高一 · 立体几何学
如图, 在正方体 $A B C D-A_{1} B_{1} C_{1} D_{1}$ 中, 点 $P$ 在线段 $B C_{1}$ 上运动, 则下列判断中,正确命题的个数是

(1)三棱雉 $A-C D_{1} P$ 的体积不变; (2) $A_{1} P / /$ 平面 $A C D_{1}$; (3) 平面 $P B_{1} D \perp$ 平面 $A C D_{1}$;

(4) $A_{1} P$ 与 $A D_{1}$ 所成角的范围是 $\left[\frac{\pi}{3}, \frac{\pi}{2}\right)$.
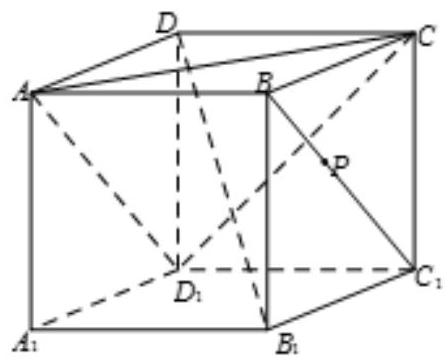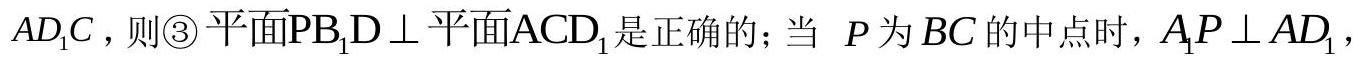
4 个
B. 3 个
C. 2 个
D. 1 个
答案: B
解析: 在正方体 $A B C D-A_{1} B_{1} C_{1} D_{1}$ 中, 三角形 $A D_{1} C$ 的面积为定值, 又 $B C / / A D_{1}$, 可以推出 $B C / /$ 平面 $A D_{1} C$, 因此点 $P$ 到平面 $A D_{1} C$ 的距离为定值, (1)三棱雉 $A-C D_{1} P$ 的体积不变是正确的; $A_{1} B / / D_{1} C, B C / / A D$, 可以推出平面 $A_{1} B C_{1} / /$ 平面 $A D_{1} C, A_{1} P \subset$ 平面 $A_{1} B C$, 则 $A_{1} P / /$ 平面 $A D_{1} C$, (2) $A_{1} P / /$ 平面 $A C D_{1}$ 是正确的; 由于 $B D \perp$ 平面

$A_{1} P$ 与 $A D_{1}$ 所成角的范围是 $\left[\frac{\pi}{3}, \frac{\pi}{2}\right]$, (4)错误, 选 $\mathrm{B}$.

【点睛】涉及到三棱雉的体积为定值问题, 要考虑到动点（棱雉的顶点）在直线上, 而直线与平面 (棱锥的底面) 平行, 这样不论动点怎样移动, 棱雉的高都不变, 底面积为定值, 高为定值, 体积就是定值; 两条异面直线所成的角的范围, 首先平移一条直线,找出两条异面直线所成的角, 移动动点观察特殊点时, 异面直线所成的角, 就会很容易得出你的角的范围, 很适合做选填题.